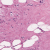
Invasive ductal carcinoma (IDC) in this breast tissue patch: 0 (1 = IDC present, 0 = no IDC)